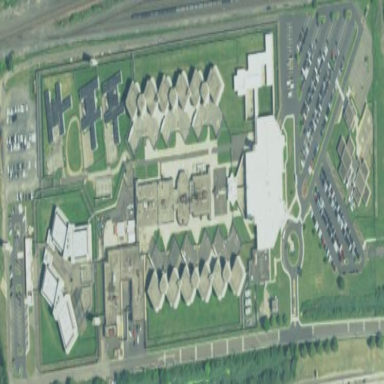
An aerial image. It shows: Prison.